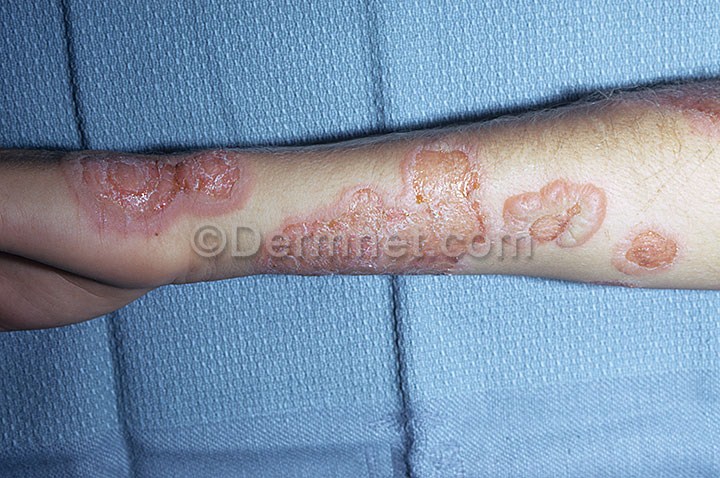
Disease: Cellulitis Impetigo and other Bacterial Infections